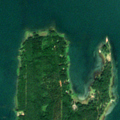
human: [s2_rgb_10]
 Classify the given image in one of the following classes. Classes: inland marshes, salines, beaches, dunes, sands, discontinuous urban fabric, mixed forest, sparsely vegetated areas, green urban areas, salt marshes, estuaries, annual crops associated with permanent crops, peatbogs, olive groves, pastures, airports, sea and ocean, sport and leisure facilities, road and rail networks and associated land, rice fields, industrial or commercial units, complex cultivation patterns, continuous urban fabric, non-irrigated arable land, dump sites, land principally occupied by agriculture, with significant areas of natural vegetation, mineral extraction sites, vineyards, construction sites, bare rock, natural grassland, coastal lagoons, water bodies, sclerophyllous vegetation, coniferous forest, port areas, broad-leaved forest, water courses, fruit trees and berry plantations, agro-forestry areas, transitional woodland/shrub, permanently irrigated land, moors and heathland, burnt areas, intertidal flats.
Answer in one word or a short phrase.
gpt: mixed forest, sea and ocean